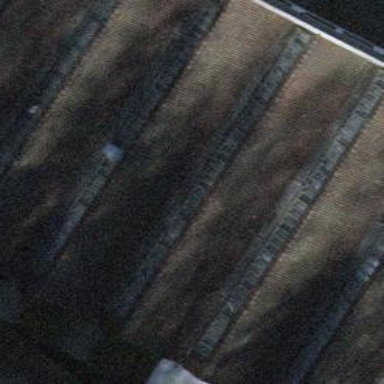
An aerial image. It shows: Industrial building.